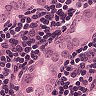
Metastatic tissue present: yes